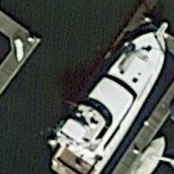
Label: Civil_yacht